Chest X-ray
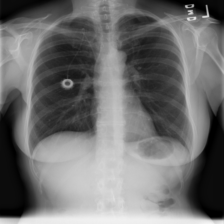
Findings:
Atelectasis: negative
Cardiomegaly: negative
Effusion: negative
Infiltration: negative
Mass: negative
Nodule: positive
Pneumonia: negative
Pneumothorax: negative
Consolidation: negative
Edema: negative
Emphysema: negative
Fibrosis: negative
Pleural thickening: negative
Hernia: negative